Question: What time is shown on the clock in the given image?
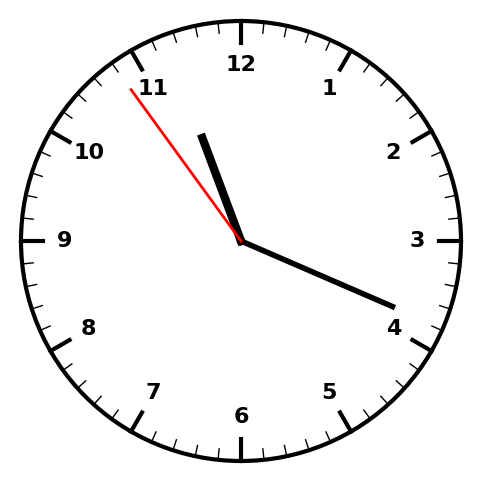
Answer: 11:18:54